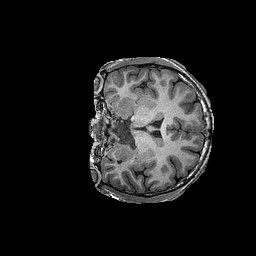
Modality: T1w
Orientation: coronal
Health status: ill
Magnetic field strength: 3 T